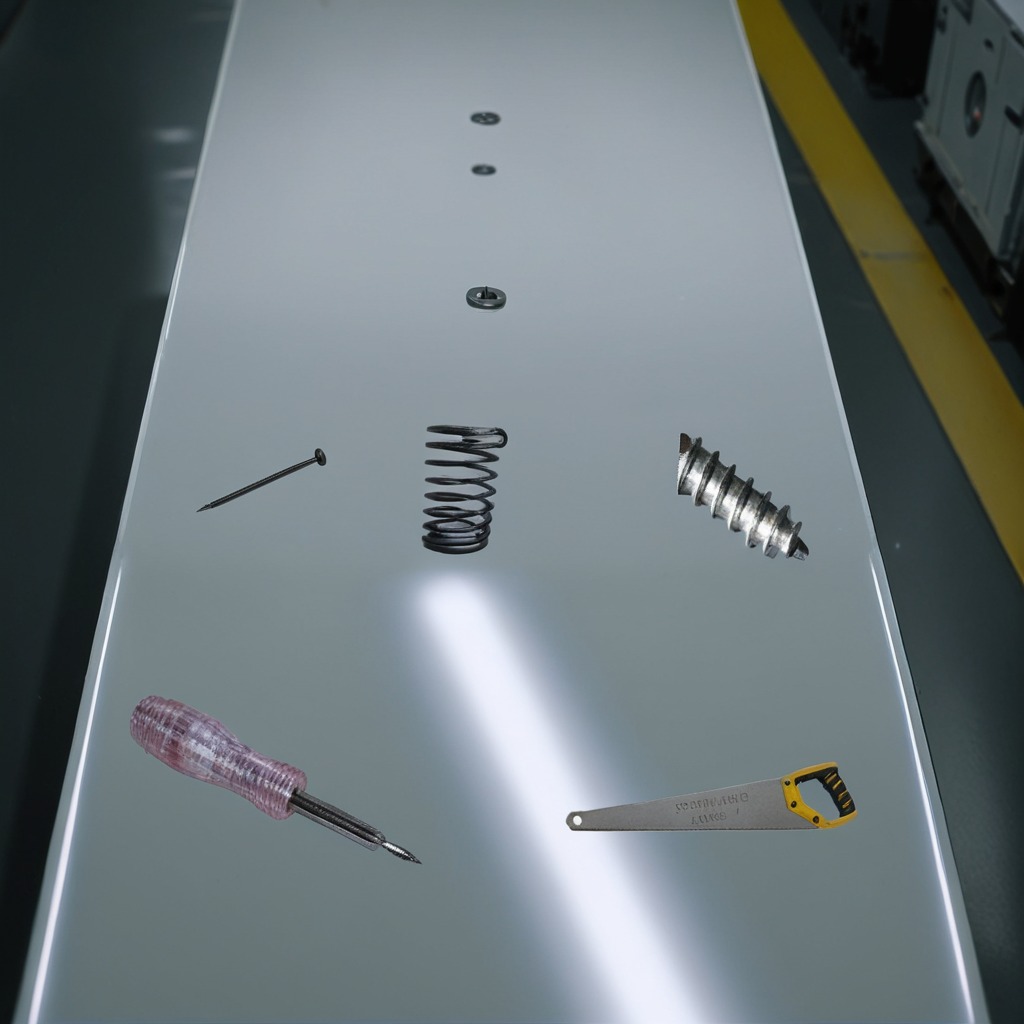
A metal machine screw, an iron nail, a coiled metal spring, a handheld metal saw, and a screwdriver are lying on the table.